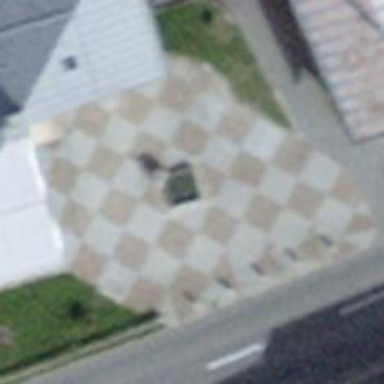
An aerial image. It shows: Fountain.